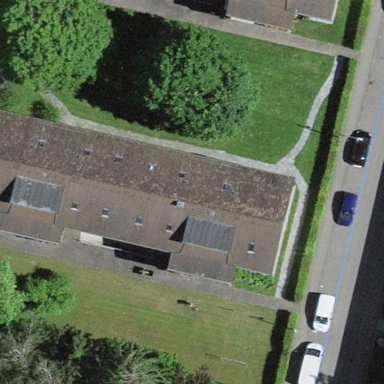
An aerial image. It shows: Image showing building with apartments.